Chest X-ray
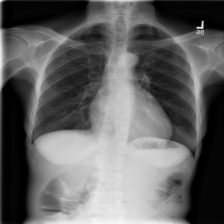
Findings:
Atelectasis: negative
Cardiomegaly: negative
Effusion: negative
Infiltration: negative
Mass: negative
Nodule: negative
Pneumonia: negative
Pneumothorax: negative
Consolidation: negative
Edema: negative
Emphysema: negative
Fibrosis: negative
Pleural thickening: negative
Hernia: negative